【题型】选择题　【知识点】解析几何　【难度】hard
已知点 \(A(x_1,y_1)\) 在圆 \(x^2 + y^2 = 9\) 上，点 \(B(x_2,y_2)\) 在圆 \(x^2 + y^2 = 12\) 上，且 \(x_1x_2 + y_1y_2 = x_1 + x_2 - 1\)，\(O\) 为坐标原点。对于以下两个命题，判断正确的是（ ）

     \textcircled{1}在坐标平面内存在点 \(P\)，使得 \(AP \perp BP\) 恒成立；

    \textcircled{2}三角形 \(OAB\) 面积的最小值为 \(\sqrt{22}\)。

A. \textcircled{1}是真命题， \textcircled{2}是真命题 \quad
B. \textcircled{1}是假命题，\textcircled{2}是真命题 \\
C. \textcircled{1}是真命题，\textcircled{2}是假命题 \quad
D. \textcircled{1}是假命题，\textcircled{2}是假命题
【解答】
【答案】\({A}\)

【分析】对于\textcircled{1}，注意到 \(x_1x_2 + y_1y_2 = x_1 + x_2 - 1 \implies (x_1 - 1)(x_2 - 1) + y_1y_2 = 0\)，

则可想到当 \(P(1,0)\) 时满足题意；对于\textcircled{2}，设 \(A(3\cos\theta,3\sin\theta)\)，\(B(2\sqrt{3}\cos\beta,2\sqrt{3}\sin\beta)\)，则 \(S_{\triangle OAB} = 3\sqrt{3}|\sin(\theta - \beta)|\)，

后由 \(x_1x_2 + y_1y_2 = x_1 + x_2 - 1\) 可得 \(6\sqrt{3}\cos(\theta - \beta) = 3\cos\theta + 2\sqrt{3}\cos\beta - 1\)，利用三角函数知识可得 \(|\sin\alpha| \ge \frac{\sqrt{22}}{3\sqrt{3}}\)，据此可判断命题正误。

【详解】
\[
x_1x_2 + y_1y_2 = x_1 + x_2 - 1 \implies x_1x_2 - x_1 - x_2 + 1 + y_1y_2 = 0 \implies (x_1 - 1)(x_2 - 1) + y_1y_2 = 0,
\]
则当 \(P(1,0)\) 时，\(\overrightarrow{AP} = (1 - x_1,-y_1)\)，\(\overrightarrow{BP} = (1 - x_2,-y_2)\)，
\[
\overrightarrow{AP} \cdot \overrightarrow{BP} = (1 - x_1)(1 - x_2) + y_1y_2 = 0,
\]
即当 \(P(1,0)\) 时，\(AP \perp BP\) 恒成立，则\textcircled{1}是真命题；

设 \(A(3\cos\theta,3\sin\theta)\)，\(B(2\sqrt{3}\cos\beta,2\sqrt{3}\sin\beta)\)，

则 \(\overrightarrow{OA} = (3\cos\theta,3\sin\theta)\)，\(\overrightarrow{OB} = (2\sqrt{3}\cos\beta,2\sqrt{3}\sin\beta)\)，

又 \(\cos\angle AOB = \frac{\overrightarrow{OA} \cdot \overrightarrow{OB}}{|\overrightarrow{OA}||\overrightarrow{OB}|} = \frac{6\sqrt{3}\cos\theta\cos\beta + 6\sqrt{3}\sin\theta\sin\beta}{3 \cdot 2\sqrt{3}} = \cos(\theta - \beta)\)，

则 \(S_{\triangle AOB} = \frac{1}{2}|\overrightarrow{OA}||\overrightarrow{OB}|\sin\angle AOB = 3\sqrt{3}|\sin(\theta - \beta)|\)。

因 \(x_1x_2 + y_1y_2 = x_1 + x_2 - 1\)，

则 \(6\sqrt{3}\cos\theta\cos\beta + 6\sqrt{3}\sin\theta\sin\beta = 3\cos\theta + 2\sqrt{3}\cos\beta - 1\)，
则 \(6\sqrt{3}\cos(\theta - \beta) = 3\cos\theta + 2\sqrt{3}\cos\beta - 1\)，令 \(\theta - \beta = \alpha\)，

则 \(6\sqrt{3}\cos\alpha = 3\cos\theta + 2\sqrt{3}\cos(\theta - \alpha) - 1\)，

即 \(6\sqrt{3}\cos\alpha = 3\cos\theta + 2\sqrt{3}\cos\theta\cos\alpha + 2\sqrt{3}\sin\theta\sin\alpha - 1\)，

则 \(6\sqrt{3}\cos\alpha + 1 = (3 + 2\sqrt{3}\cos\alpha)\cos\theta + 2\sqrt{3}\sin\alpha\sin\theta\)
\[
= \sqrt{(3 + 2\sqrt{3}\cos\alpha)^2 + (2\sqrt{3}\sin\alpha)^2}\cos(\theta - \gamma),
\]
其中 \(\tan\gamma = \frac{2\sqrt{3}\sin\alpha}{3 + 2\sqrt{3}\cos\alpha}\)，\(\gamma \in \left(-\frac{\pi}{2},\frac{\pi}{2}\right)\)，则
\[
\cos(\theta - \gamma) = \frac{6\sqrt{3}\cos\alpha + 1}{\sqrt{(3 + 2\sqrt{3}\cos\alpha)^2 + (2\sqrt{3}\sin\alpha)^2}},
\]

因 \(\cos(\theta - \gamma) \in [-1,1]\)，则 \(\frac{6\sqrt{3}\cos\alpha + 1}{\sqrt{(3 + 2\sqrt{3}\cos\alpha)^2 + (2\sqrt{3}\sin\alpha)^2}} \in [-1,1] \implies \frac{(6\sqrt{3}\cos\alpha + 1)^2}{(3 + 2\sqrt{3}\cos\alpha)^2 + (2\sqrt{3}\sin\alpha)^2} \in [0,1]\)，
\[
\implies (6\sqrt{3}\cos\alpha + 1)^2 \le (3 + 2\sqrt{3}\cos\alpha)^2 + (2\sqrt{3}\sin\alpha)^2,
\]

则 \(108\cos^2\alpha \le 20 \implies 108(1 - \sin^2\alpha) \le 20 \implies \sin^2\alpha \ge \frac{22}{27} \implies |\sin\alpha| \ge \frac{\sqrt{22}}{3\sqrt{3}}\)，

则 \(S_{\triangle AOB} = 3\sqrt{3}|\sin(\theta - \beta)| = 3\sqrt{3}|\sin\alpha| \ge \sqrt{22}\)，故\textcircled{2}是真命题。

故选：\({A}\)。

【点睛】关键点点睛：对于命题\textcircled{1}，关键为注意到 \(x_1x_2 - x_1 - x_2 + 1 = (x_1 - 1)(x_2 - 1)\)；

对于命题\textcircled{2}，难点在于确定 \(|\sin(\theta - \beta)|\) 的范围，为此首先将 \(\theta - \beta\) 看作整体，随后将 \(\theta - \beta\) 从相关等式中分离出来，最后利用三角函数的值域确定范围。

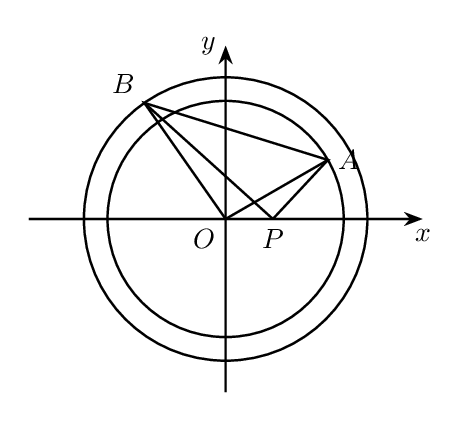